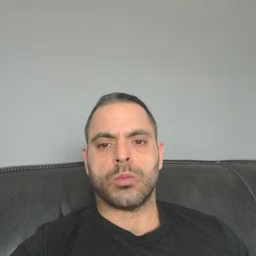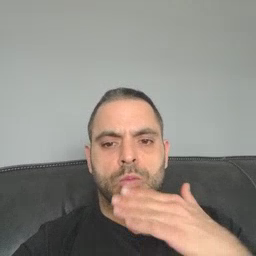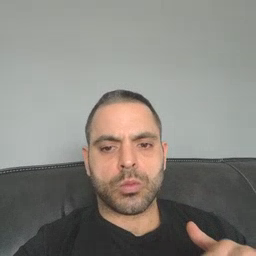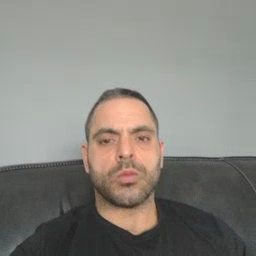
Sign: quiet